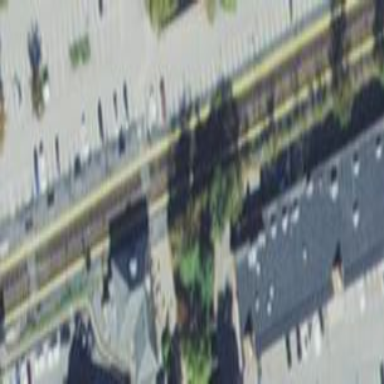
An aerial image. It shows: Platform for public transport at railway station.